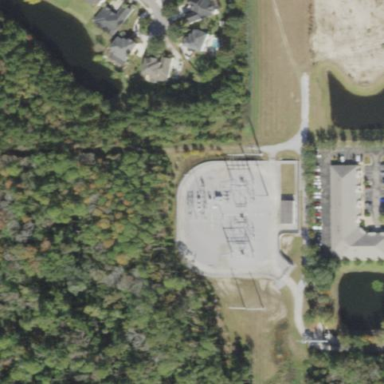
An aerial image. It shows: Distribution level power substation.